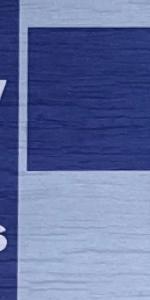
Label: Empty